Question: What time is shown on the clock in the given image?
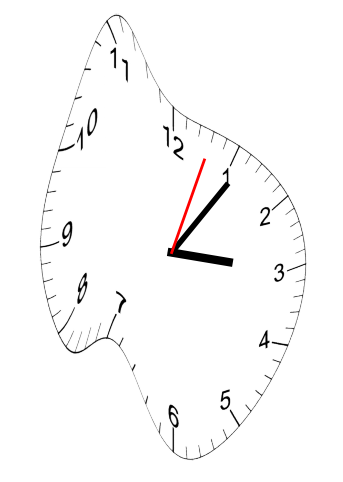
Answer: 03:06:03